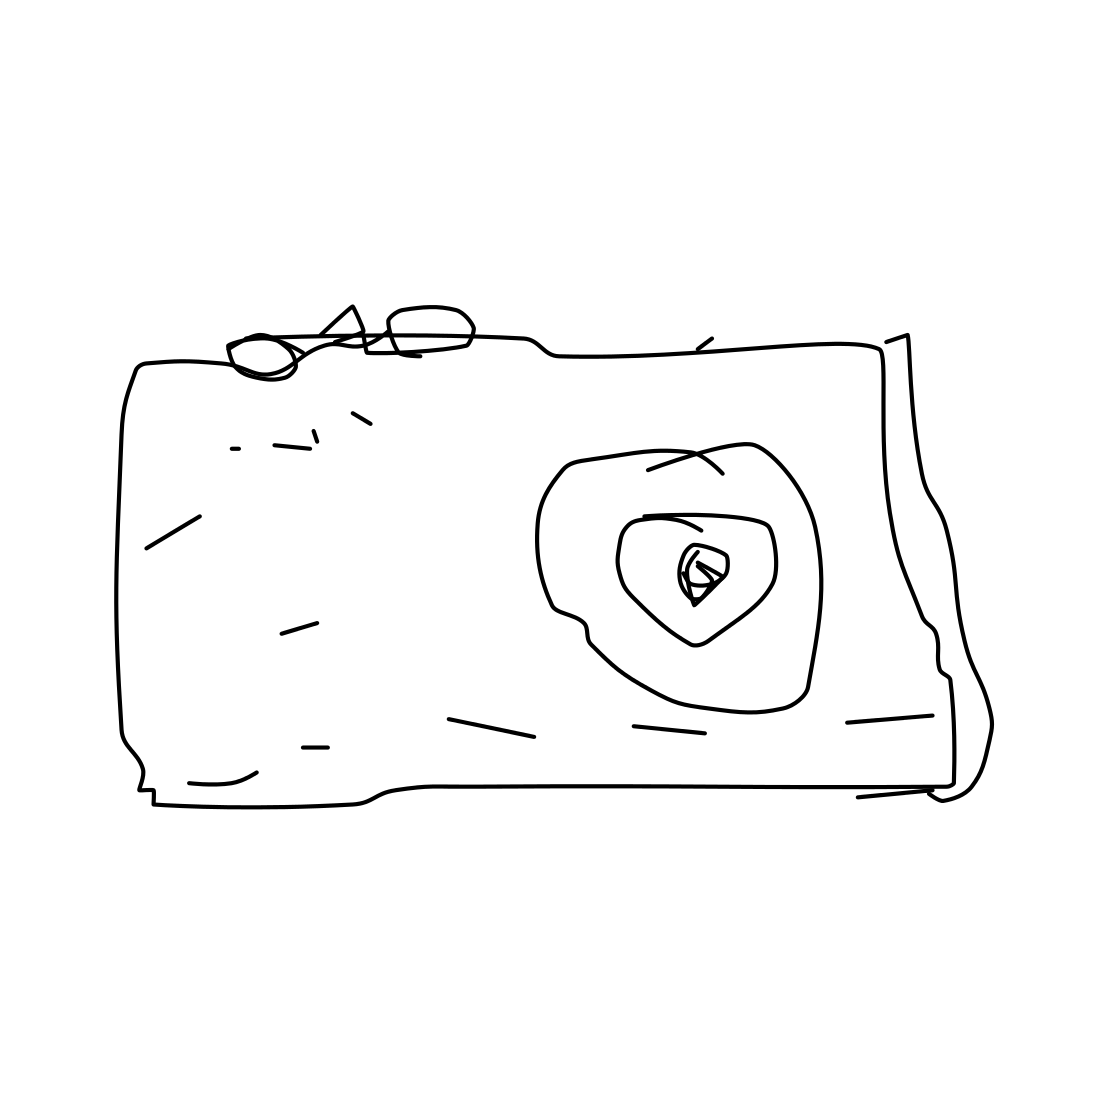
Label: camera